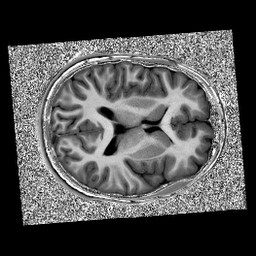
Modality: UNIT1
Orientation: axial
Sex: female
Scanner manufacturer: siemens
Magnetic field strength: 3 T
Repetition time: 5 s
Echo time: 0.00355 s